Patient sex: M
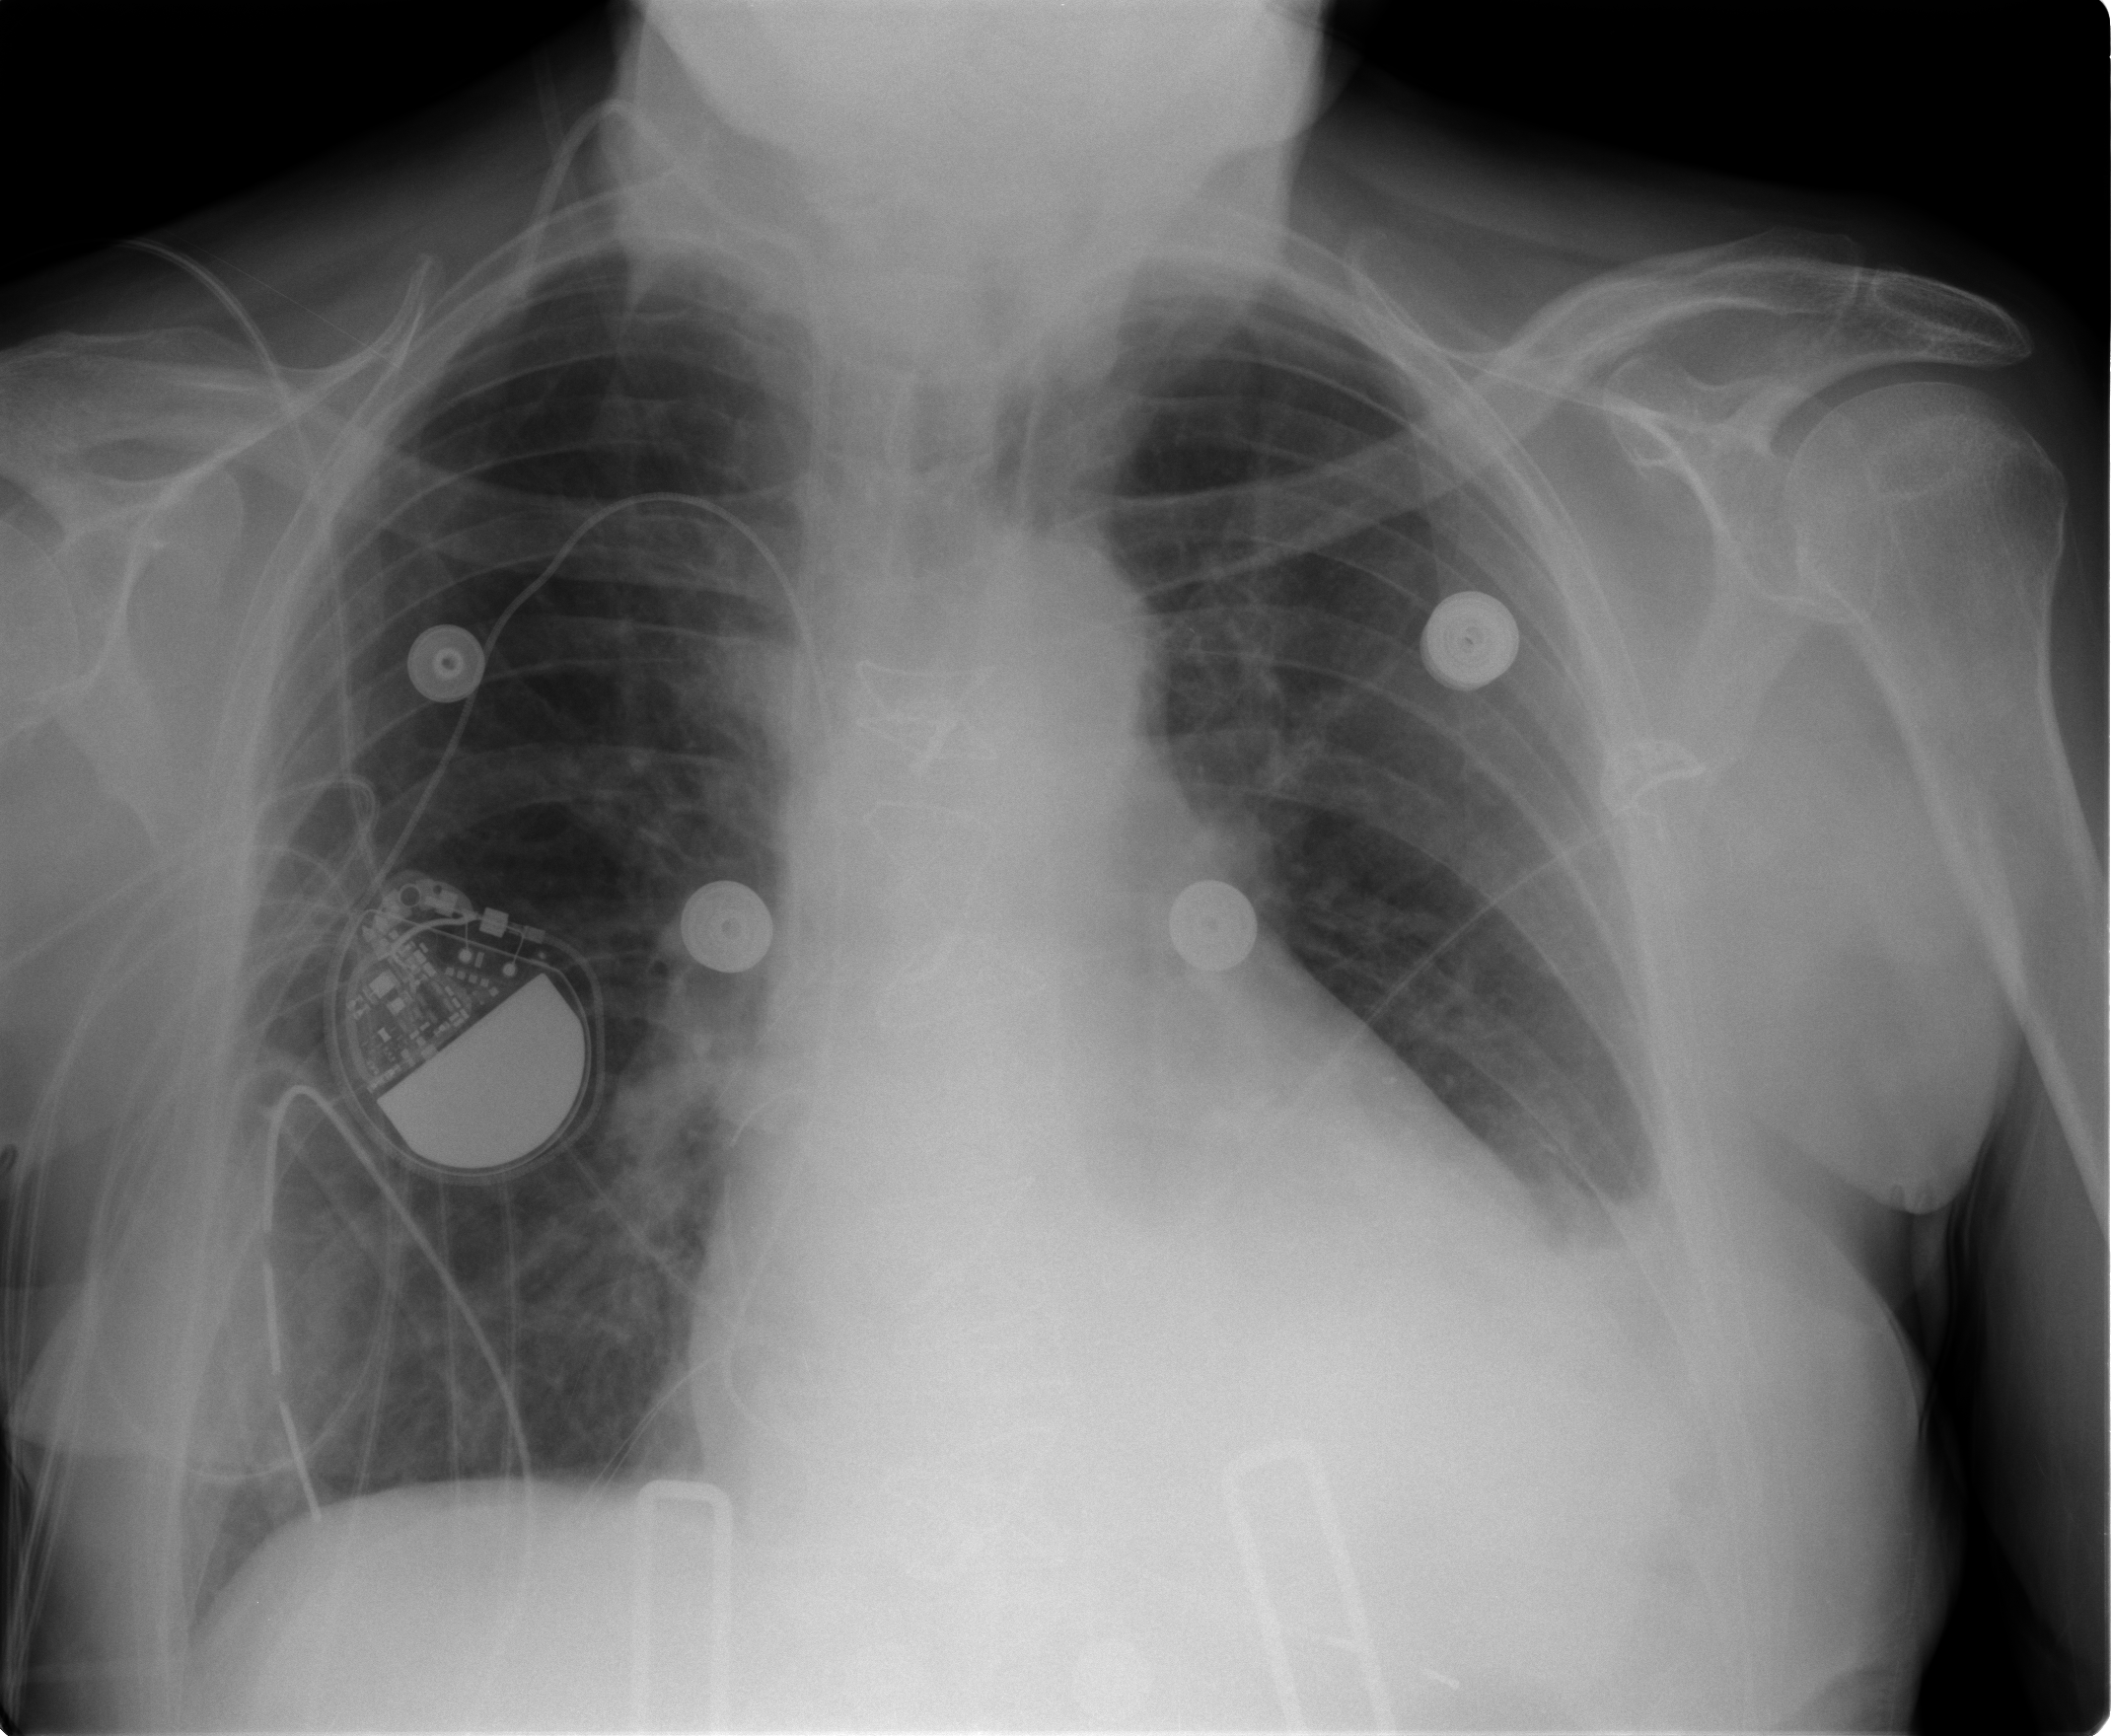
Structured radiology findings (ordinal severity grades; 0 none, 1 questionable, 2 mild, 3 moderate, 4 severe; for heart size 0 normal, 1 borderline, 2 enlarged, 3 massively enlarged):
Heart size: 2
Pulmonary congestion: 1
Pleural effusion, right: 0
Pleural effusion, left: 2
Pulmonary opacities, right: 0
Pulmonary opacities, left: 0
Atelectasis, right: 2
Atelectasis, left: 2